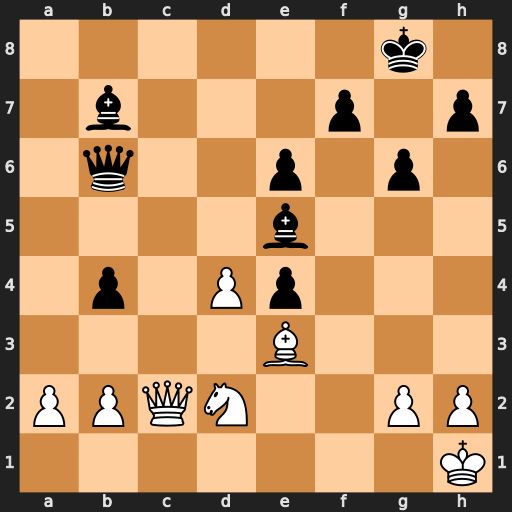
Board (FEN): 6k1/1b3p1p/1q2p1p1/4b3/1p1Pp3/4B3/PPQN2PP/7K
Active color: w
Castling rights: -
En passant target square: -
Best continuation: Nc4 Qb5 dxe5 Bd5 b3